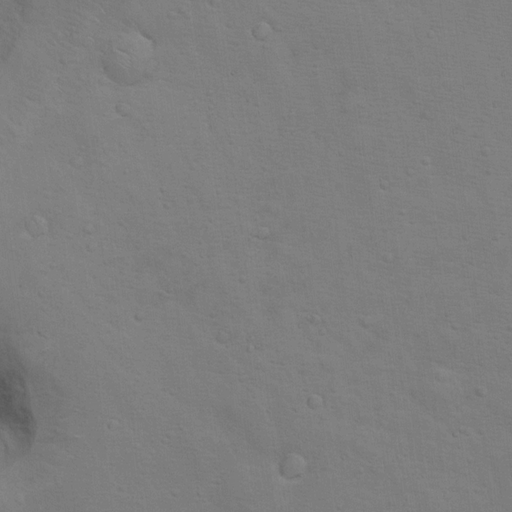
Objects detected: cone, cone